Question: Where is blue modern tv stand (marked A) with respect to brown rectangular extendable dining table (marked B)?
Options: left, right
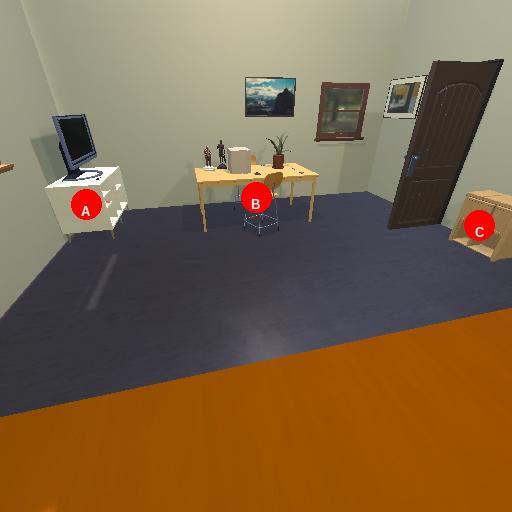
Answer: left